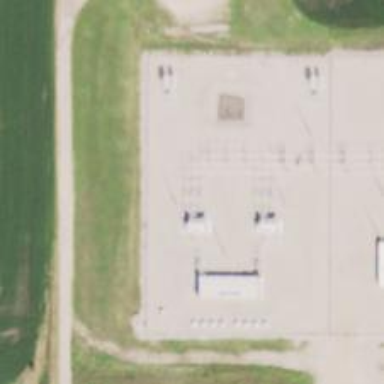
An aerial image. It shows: Switch for power supply.